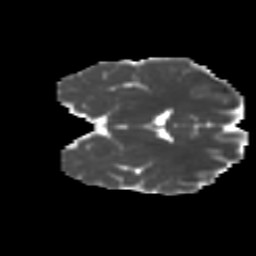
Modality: MD
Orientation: coronal
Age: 19
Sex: female
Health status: ill
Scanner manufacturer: ge
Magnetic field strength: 3 T
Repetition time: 6.752 s
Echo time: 0.079 s